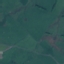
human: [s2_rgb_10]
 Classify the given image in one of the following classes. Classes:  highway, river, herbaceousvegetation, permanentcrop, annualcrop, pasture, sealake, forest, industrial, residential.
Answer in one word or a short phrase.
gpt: Pasture